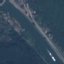
Land use / land cover: River